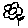
Label: flower